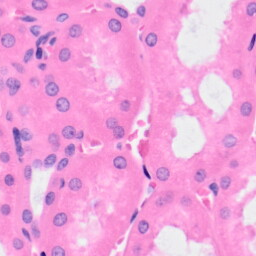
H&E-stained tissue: Kidney